Question: I'm getting the below error while running in NUnit,

I'm finding an element and storing it in a variable, and while trying to select the element, i'm getting the error. Tried using in this way
'IWebElement fromitem = WebDriver.FindElement(By.Id("from"));' but same error persists.
Is there any way i can select the element?
Note : I verified the element id with firebug, there seems to be no problem with it.
The code below,
'''
using System;
using System.Collections.Generic;
using System.Linq;
using System.Text;
using System.Text.RegularExpressions;
using System.Threading;
using NUnit.Framework;
using OpenQA.Selenium;
using OpenQA.Selenium.Firefox;
using OpenQA.Selenium.Support.UI;
using OpenQA.Selenium.Remote;
using OpenQA.Selenium.Support.Events;
using OpenQA.Selenium.Support.PageObjects;
namespace SeleniumTests
{
[TestFixture]
public class Sel
{
public static IWebDriver WebDriver;
private String baseURL;
[SetUp]
public void SetupTest()
{
WebDriver = new FirefoxDriver();
baseURL = "http://www.x-rates.com/calculator.html";
}
[TearDown]
public void TeardownTest()
{
WebDriver.Quit();
}
[Test]
public void newtest()
{
WebDriver.Navigate().GoToUrl(baseURL + "/");
var fromitem = WebDriver.FindElement(By.Id("from"));
var toitem = WebDriver.FindElement(By.Id("to"));
var fromval = new SelectElement(fromitem); //Error occurs
var toval = new SelectElement(toitem);
fromval.SelectByText("USD - US Dollar");
toval.SelectByText("INR - Indian Rupee");
WebDriver.FindElement(By.LinkText("Currency Calculator")).Click();
var curval = WebDriver.FindElement(By.CssSelector("span.ccOutputRslt")).GetAttribute("Value");
var expectedValue = 61.456825;
Thread.Sleep(900);
Assert.AreEqual(expectedValue, curval.Trim());
}
}
}
'''
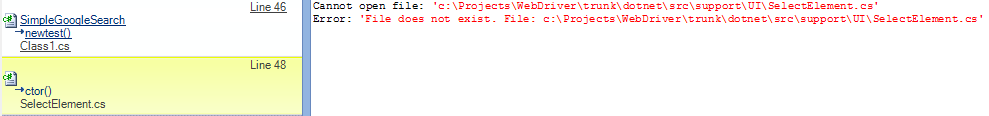
Answer: The 'SelectElement' class can only be used with actual HTML '<select>' elements. In the page you provided, the element in question is an '<input>' element, with functionality added through CSS and JavaScript to enable it to act like a drop-down list. As such, attempting to use it with the 'SelectElement' class will throw an exception indicating that the element is not of the correct type.
The "File does not exist" error message is a red herring. It's only there because NUnit is trying to show you the line of source code where the exception is thrown, which is a part of the WebDriver source code. The exception thrown by that line of code should be displayed somewhere within NUnit, which should contain the appropriate informational message.